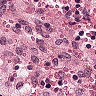
Metastatic tissue present: no